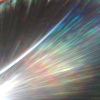
Label: sunburn